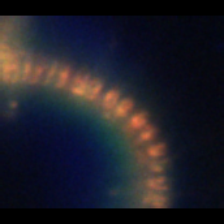
Taxon: Chaetoceros
Group: Diatoms